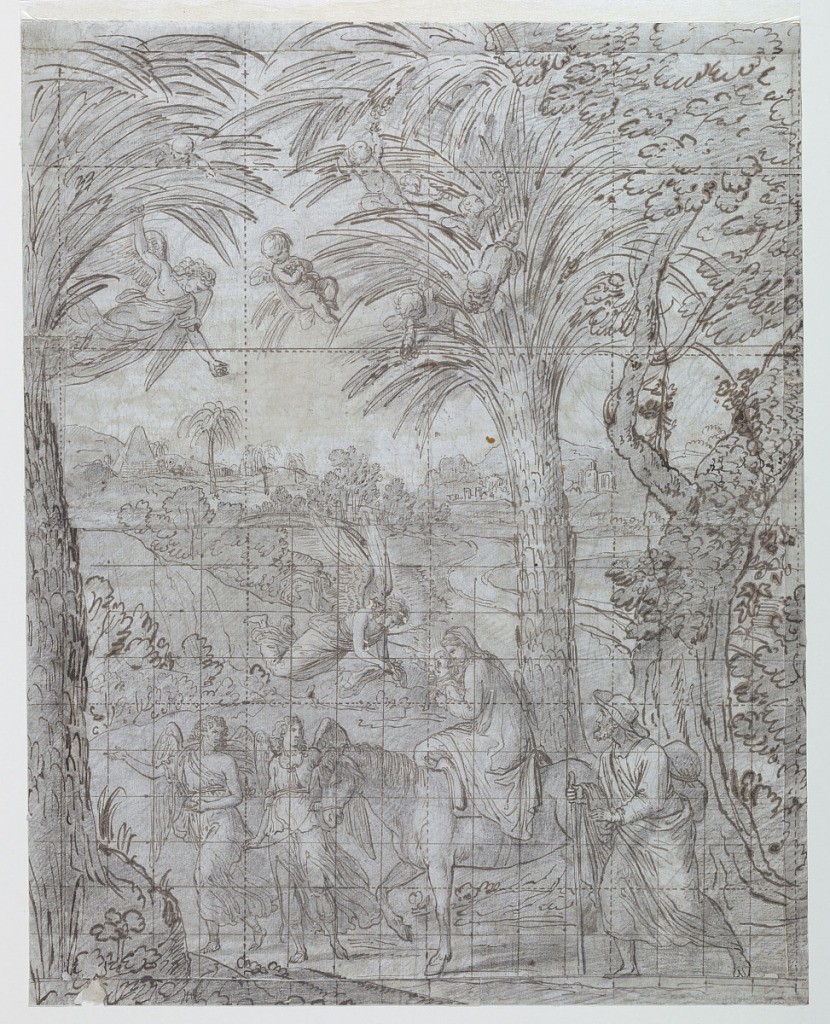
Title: Study for Painting "The Flight into Egypt"
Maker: Antonio Bellandi, Italian
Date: ca. 1860
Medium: Black chalk, pen and brown ink on grey paper
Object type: Drawing
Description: Mary, carrying the Christ-child, is seated on a donkey, in left profile, and is being attended to by a flying angel. Two additional angels appear to their left. Joseph walks beside the group on their right. The figures are flanked by trees on either side. An angel and a cherub appear above in palm trees. The landscape in the background includes hills, a village, and a pyramid. The drawing includes squaring lines.